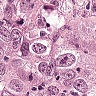
Metastatic tissue present: yes